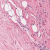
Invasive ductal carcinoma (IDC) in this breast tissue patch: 0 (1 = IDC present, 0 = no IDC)